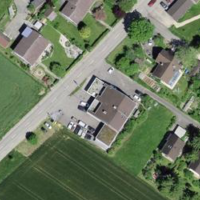
EUNIS habitat code: 55
Species observed at this site:
Fagus sylvatica